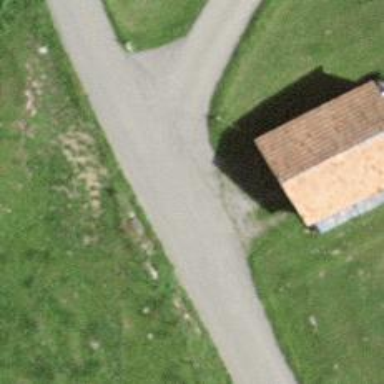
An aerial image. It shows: Unclassified road with asphalt surface.